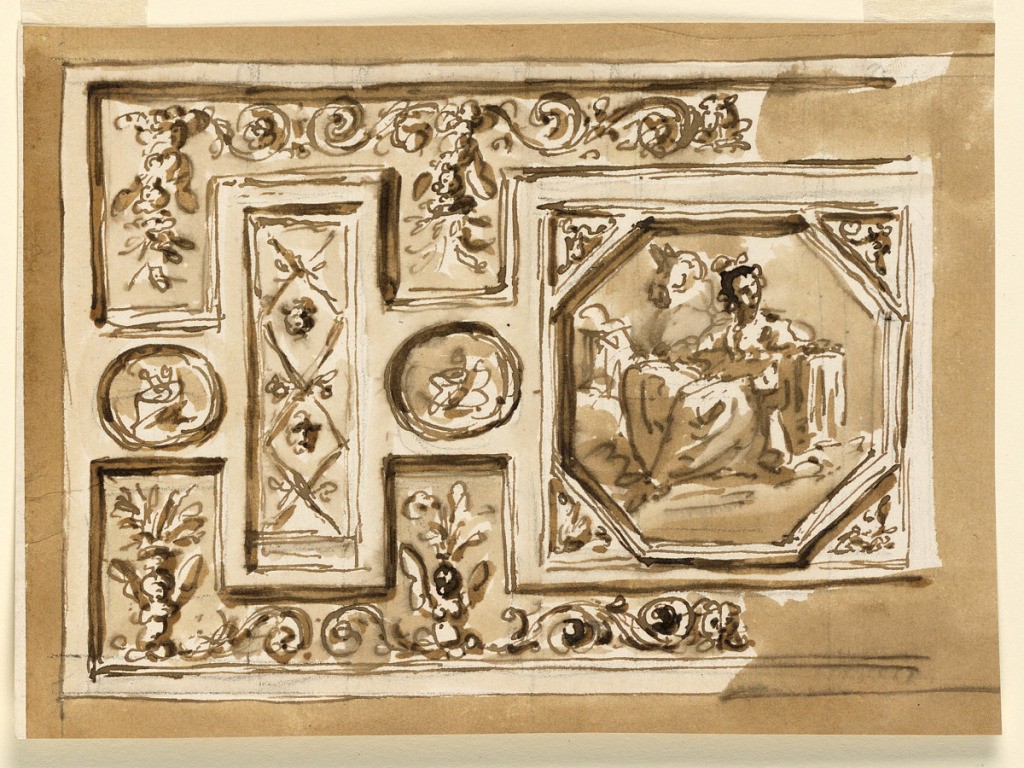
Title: Design for Ceiling Decoration
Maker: Giuseppe Barberi, Italian, 1746–1809
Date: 1746–1809
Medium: Pen and brown ink, brush and brown wash off-white laid paper, lined
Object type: Drawing
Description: Design for Ceiling Decoration.